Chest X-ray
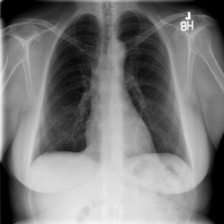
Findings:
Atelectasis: negative
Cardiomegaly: negative
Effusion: negative
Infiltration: negative
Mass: negative
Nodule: negative
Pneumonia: negative
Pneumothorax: negative
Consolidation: negative
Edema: negative
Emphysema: negative
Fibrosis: negative
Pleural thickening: negative
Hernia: negative